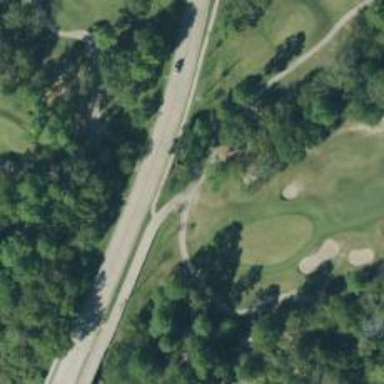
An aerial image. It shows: Pathway for golfing.